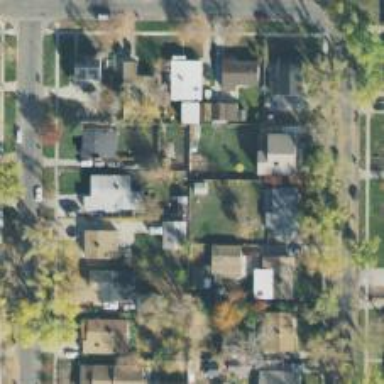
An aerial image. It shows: Neighborhood.